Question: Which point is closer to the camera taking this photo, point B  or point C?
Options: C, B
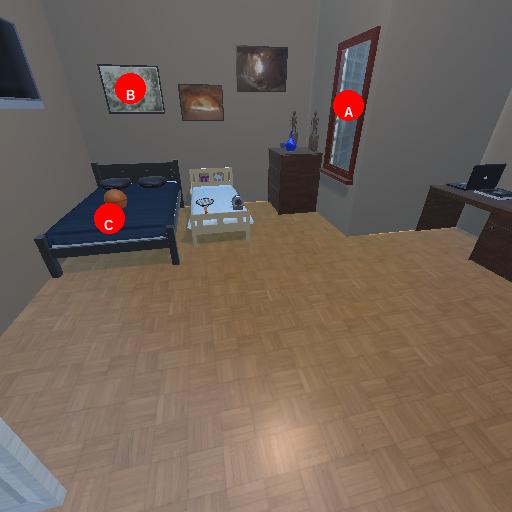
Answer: C